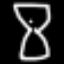
Label: hourglass